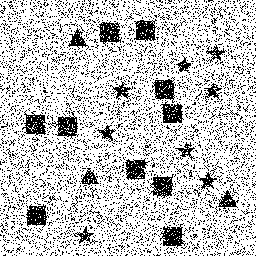
Squares: 10
Triangles: 3
Stars: 8
Total shapes: 21